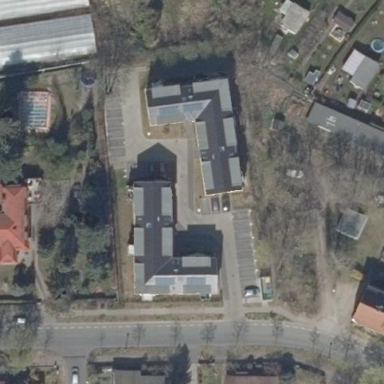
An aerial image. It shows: Hipped roof house.